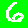
Digit: 6